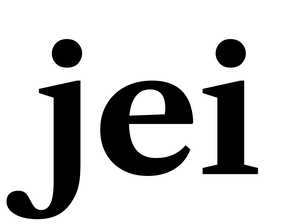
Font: LibreCaslonText_Bold